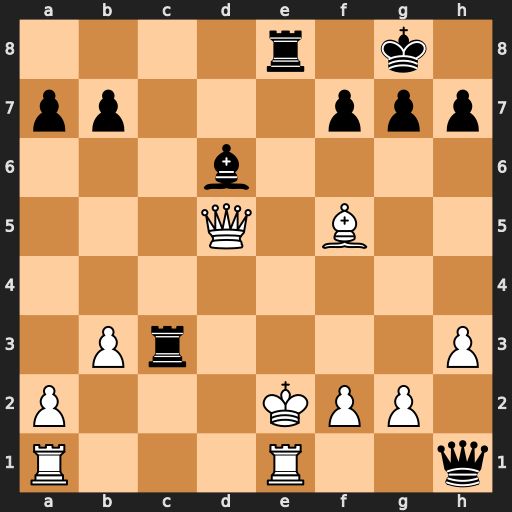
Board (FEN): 4r1k1/pp3ppp/3b4/3Q1B2/8/1Pr4P/P3KPP1/R3R2q
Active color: w
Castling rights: -
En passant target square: -
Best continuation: Kd2 Rd3+ Kxd3 Rxe1 Qxd6 Rd1+ Kc2 Rxd6 Rxh1